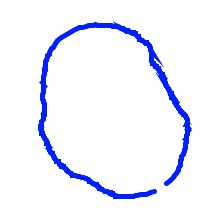
Shape: circle